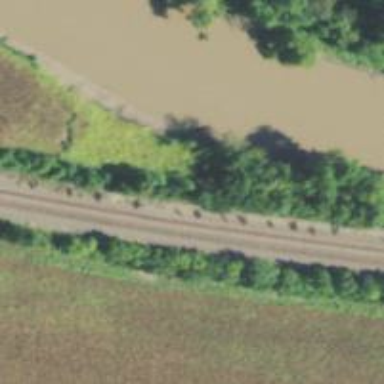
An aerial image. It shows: Railway with two tracks.